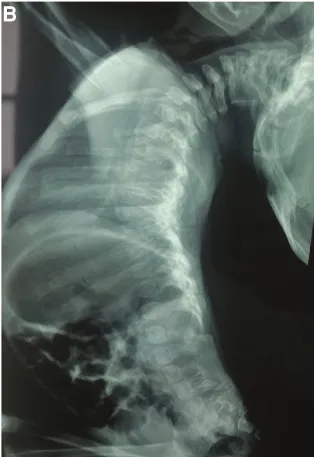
(B) Lateral view showing the hyperlordosis and the fusion of the spinal processes.
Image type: radiology (x_ray)